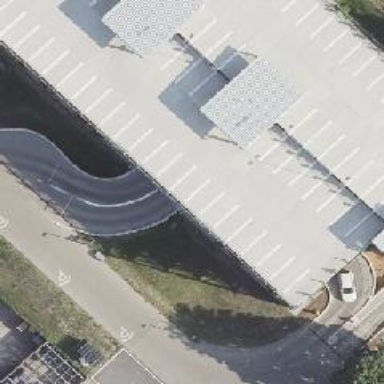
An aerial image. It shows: Parking entrance.